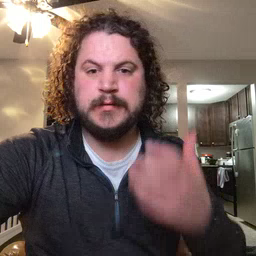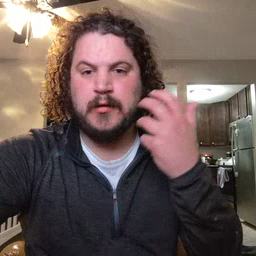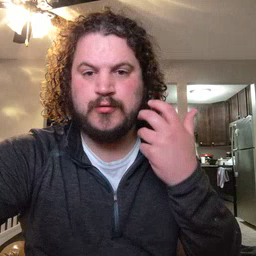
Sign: tiger